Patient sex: M
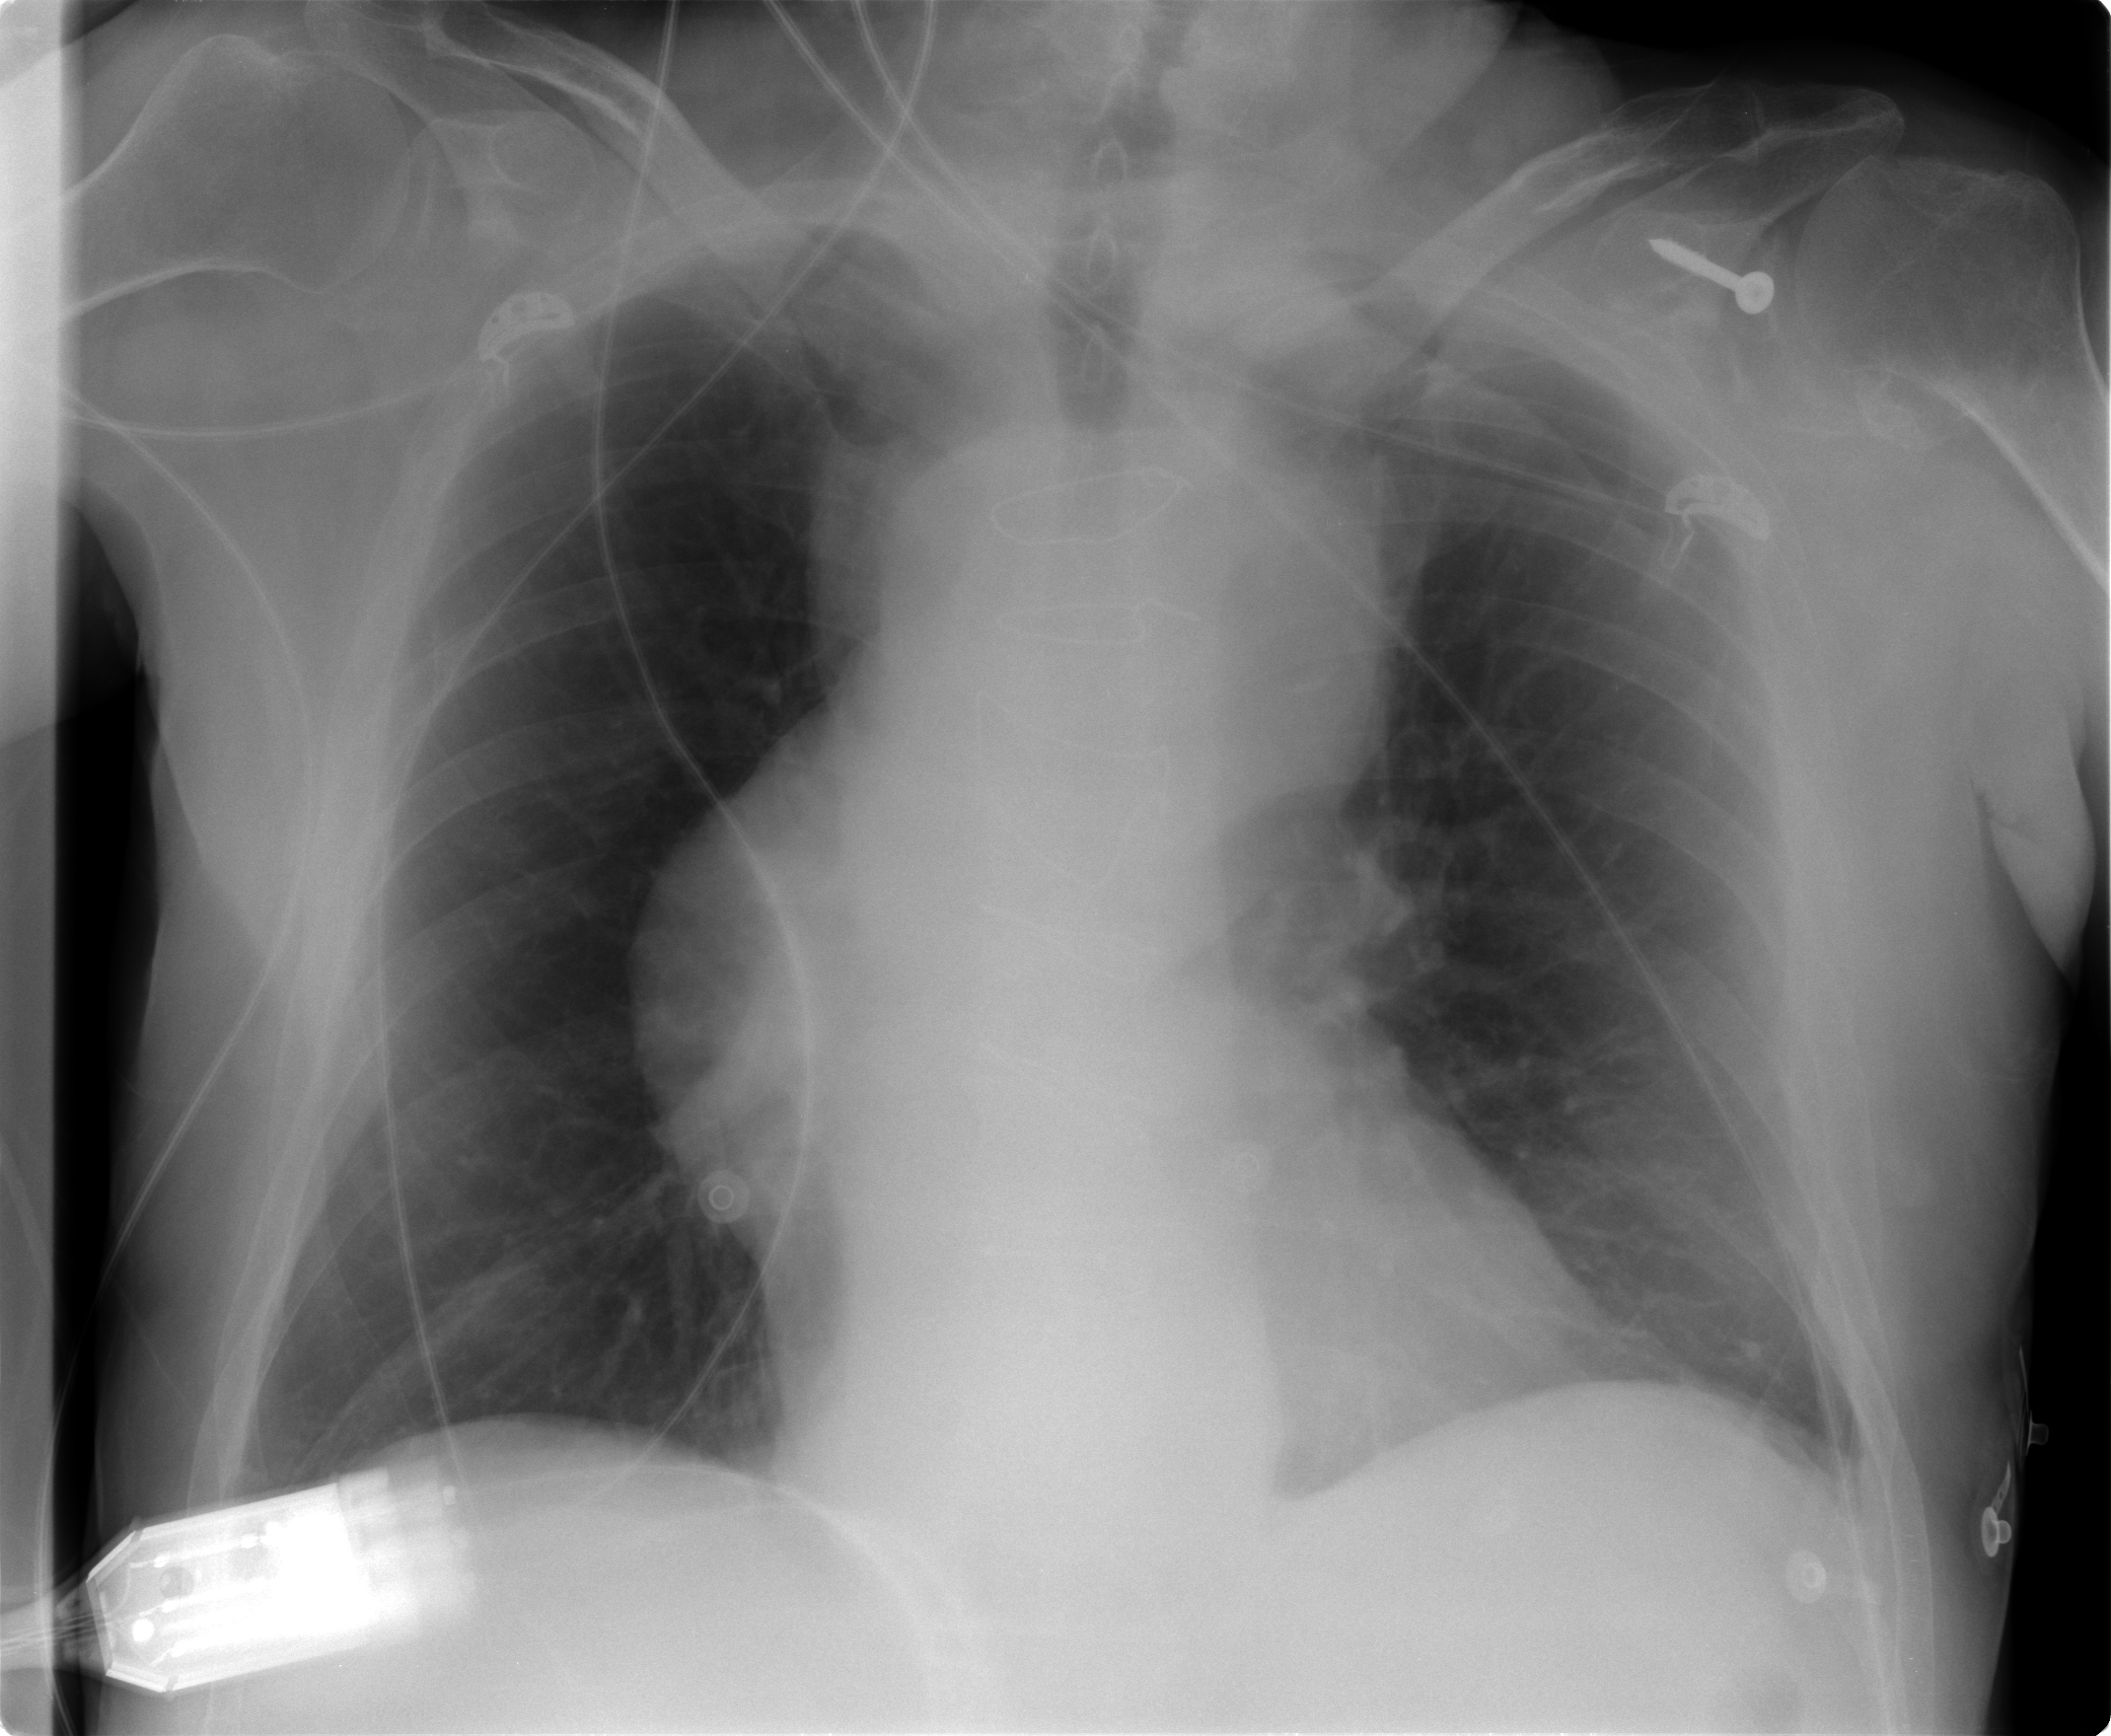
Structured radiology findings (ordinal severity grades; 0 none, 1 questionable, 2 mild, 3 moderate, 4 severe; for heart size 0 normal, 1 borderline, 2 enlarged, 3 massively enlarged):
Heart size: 0
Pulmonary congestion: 0
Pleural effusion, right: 0
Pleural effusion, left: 1
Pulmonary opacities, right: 0
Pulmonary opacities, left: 0
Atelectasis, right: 0
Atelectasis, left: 0